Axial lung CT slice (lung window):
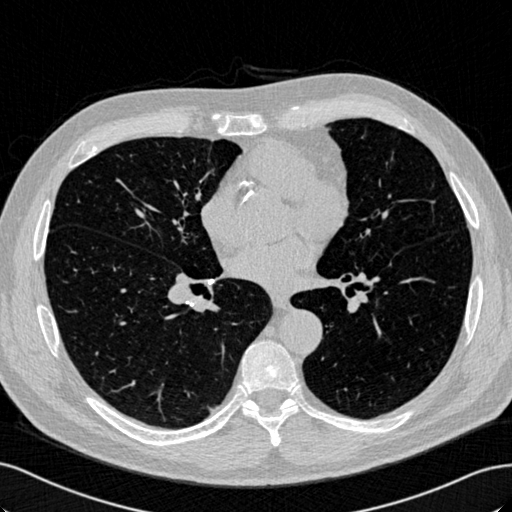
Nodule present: yes
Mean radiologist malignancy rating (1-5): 3.25